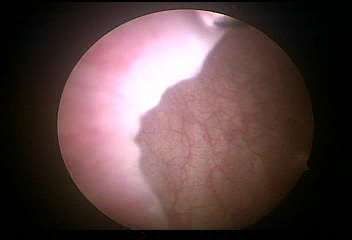
Modality: WLC
Class: Normal mucosa
Bladder cancer association: No